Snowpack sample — Loveland Pass, Silver Plume, Colorado, USA (12/14/25, 10:50 AM MST)
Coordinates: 39.664, -105.882
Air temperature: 36 °F
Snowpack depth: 67 cm
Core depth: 10 cm
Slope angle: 6°, slope face: 326°
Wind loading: low
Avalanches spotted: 0
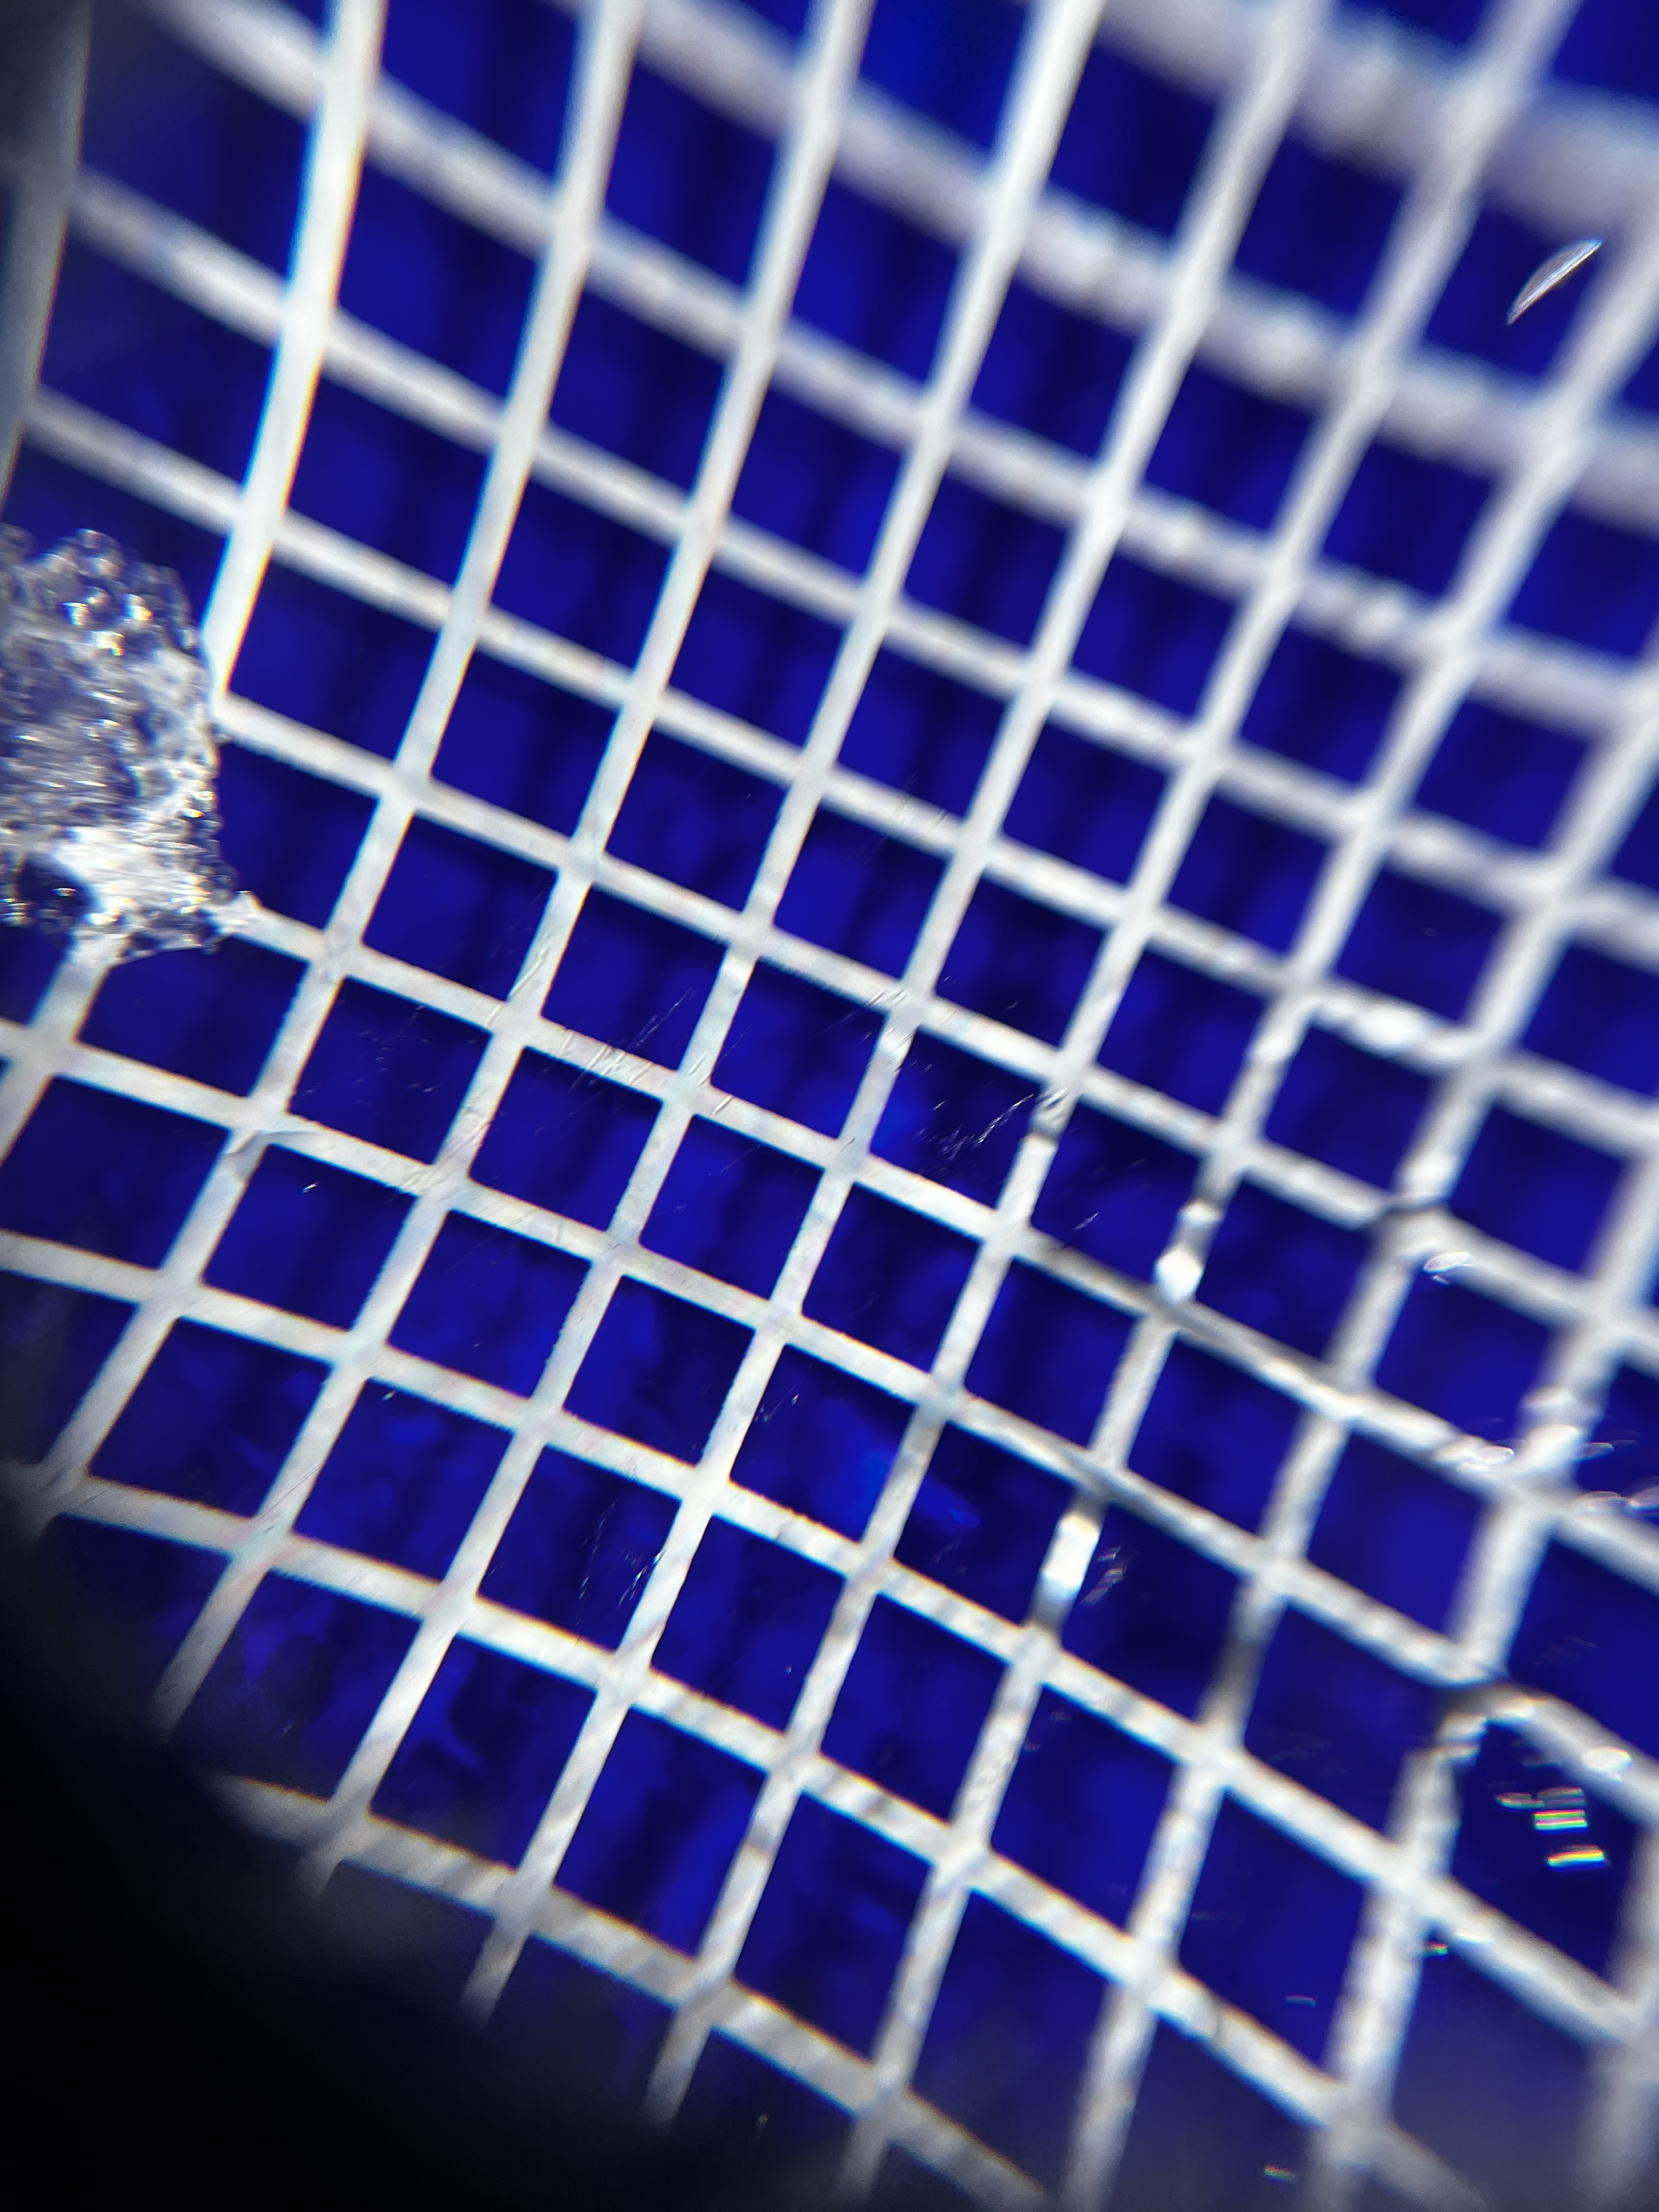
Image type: magnified_profile
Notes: No avalanches spotted, very late start to the season with minimal snowpack